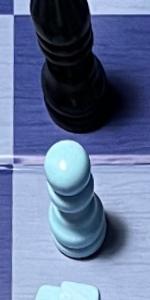
Label: Pawn_White